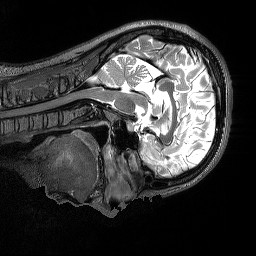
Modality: T2w
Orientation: sagittal
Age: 38
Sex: female
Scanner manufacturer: siemens
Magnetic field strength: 3 T
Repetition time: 3.2 s
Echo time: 0.564 s